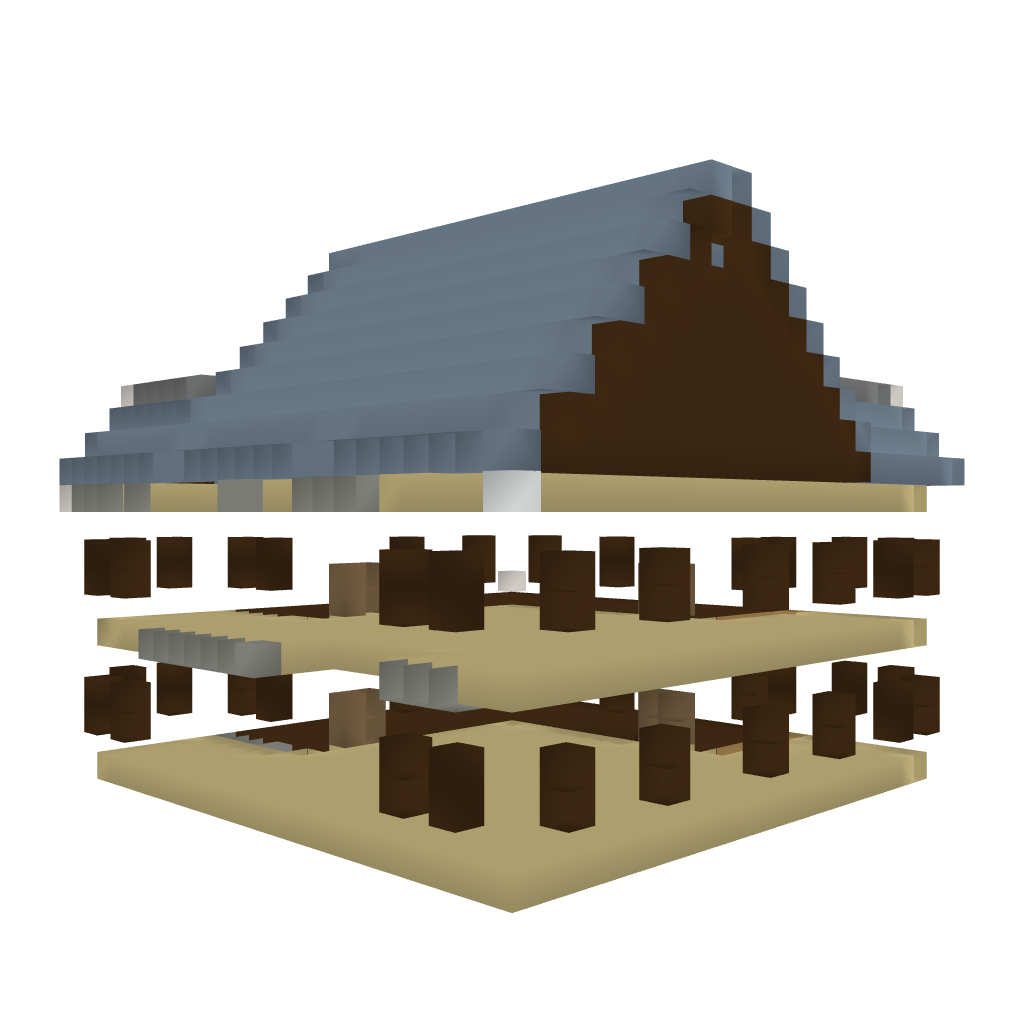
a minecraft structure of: Coloniel house on pillars